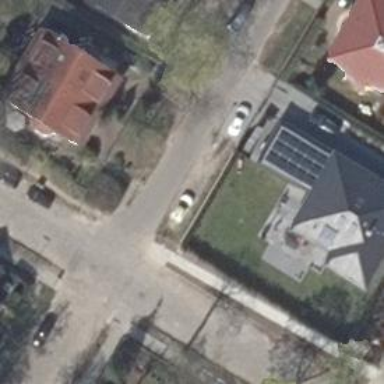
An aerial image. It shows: Sidewalk along the footway.